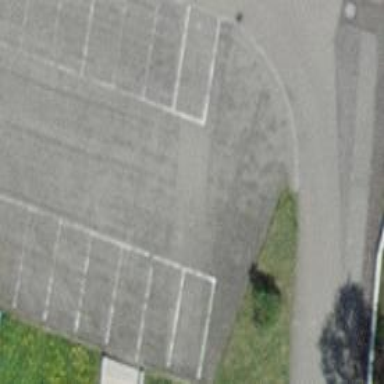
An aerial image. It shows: Road serving as parking aisle.